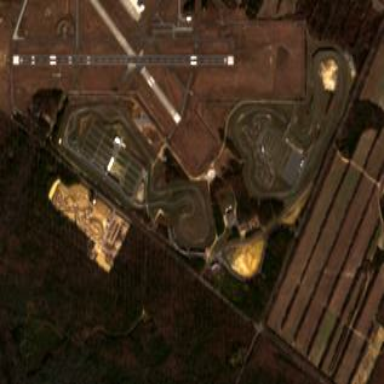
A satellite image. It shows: Motor sport raceway.